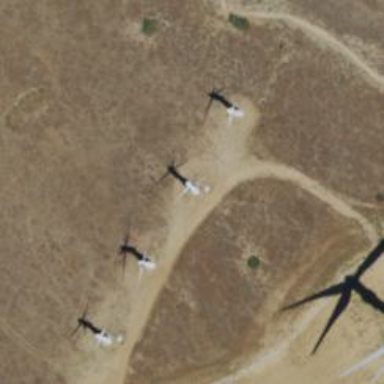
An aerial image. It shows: Wind power generator employing wind turbines.